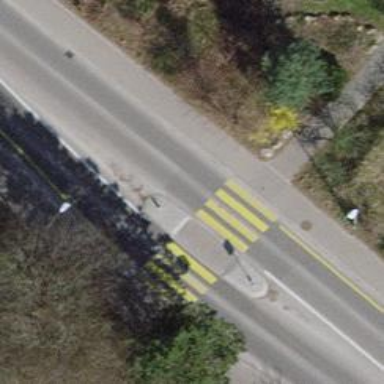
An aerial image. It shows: Secondary road with asphalt surface and sidewalks on both sides.